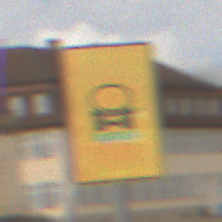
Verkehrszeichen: FahrzeugeMitWassergefaehrdenderLadungOhnePfeilsymbol
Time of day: MorningAfternoon
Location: Outdoor (Suburban)
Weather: Overcast
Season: NotSpecified
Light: Natural